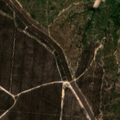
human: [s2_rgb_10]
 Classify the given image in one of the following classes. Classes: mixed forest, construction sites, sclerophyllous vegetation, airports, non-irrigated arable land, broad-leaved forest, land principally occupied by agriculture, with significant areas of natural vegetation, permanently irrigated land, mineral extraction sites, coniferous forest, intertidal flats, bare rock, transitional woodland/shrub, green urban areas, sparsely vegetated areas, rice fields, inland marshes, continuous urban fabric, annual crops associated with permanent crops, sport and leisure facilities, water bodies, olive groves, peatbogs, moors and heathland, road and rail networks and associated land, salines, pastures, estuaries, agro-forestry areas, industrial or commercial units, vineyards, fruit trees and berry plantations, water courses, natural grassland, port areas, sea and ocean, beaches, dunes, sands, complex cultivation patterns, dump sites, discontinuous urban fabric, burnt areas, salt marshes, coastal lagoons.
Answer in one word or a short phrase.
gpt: complex cultivation patterns, broad-leaved forest, transitional woodland/shrub